Interaction volume radius: 5 \u00c5
Interaction volume height: 20 \u00c5
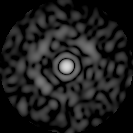
Disorder parameter: 0.7872